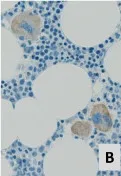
Evolution of bone marrow histology from 1994 to 2019. , reactive for CALR immunostaining.
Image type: pathology (immunostaining)